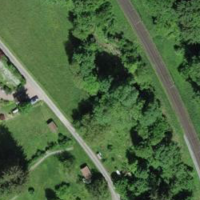
EUNIS habitat code: 25
Species observed at this site:
Allium ursinum
Equisetum telmateia